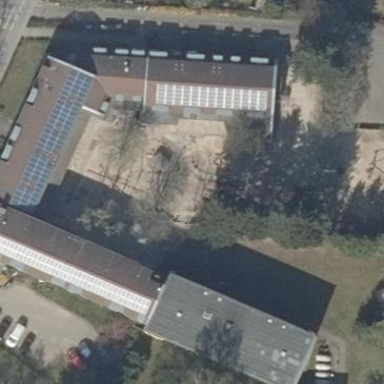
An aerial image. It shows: Kindergarten with gambrel roof.